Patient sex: M
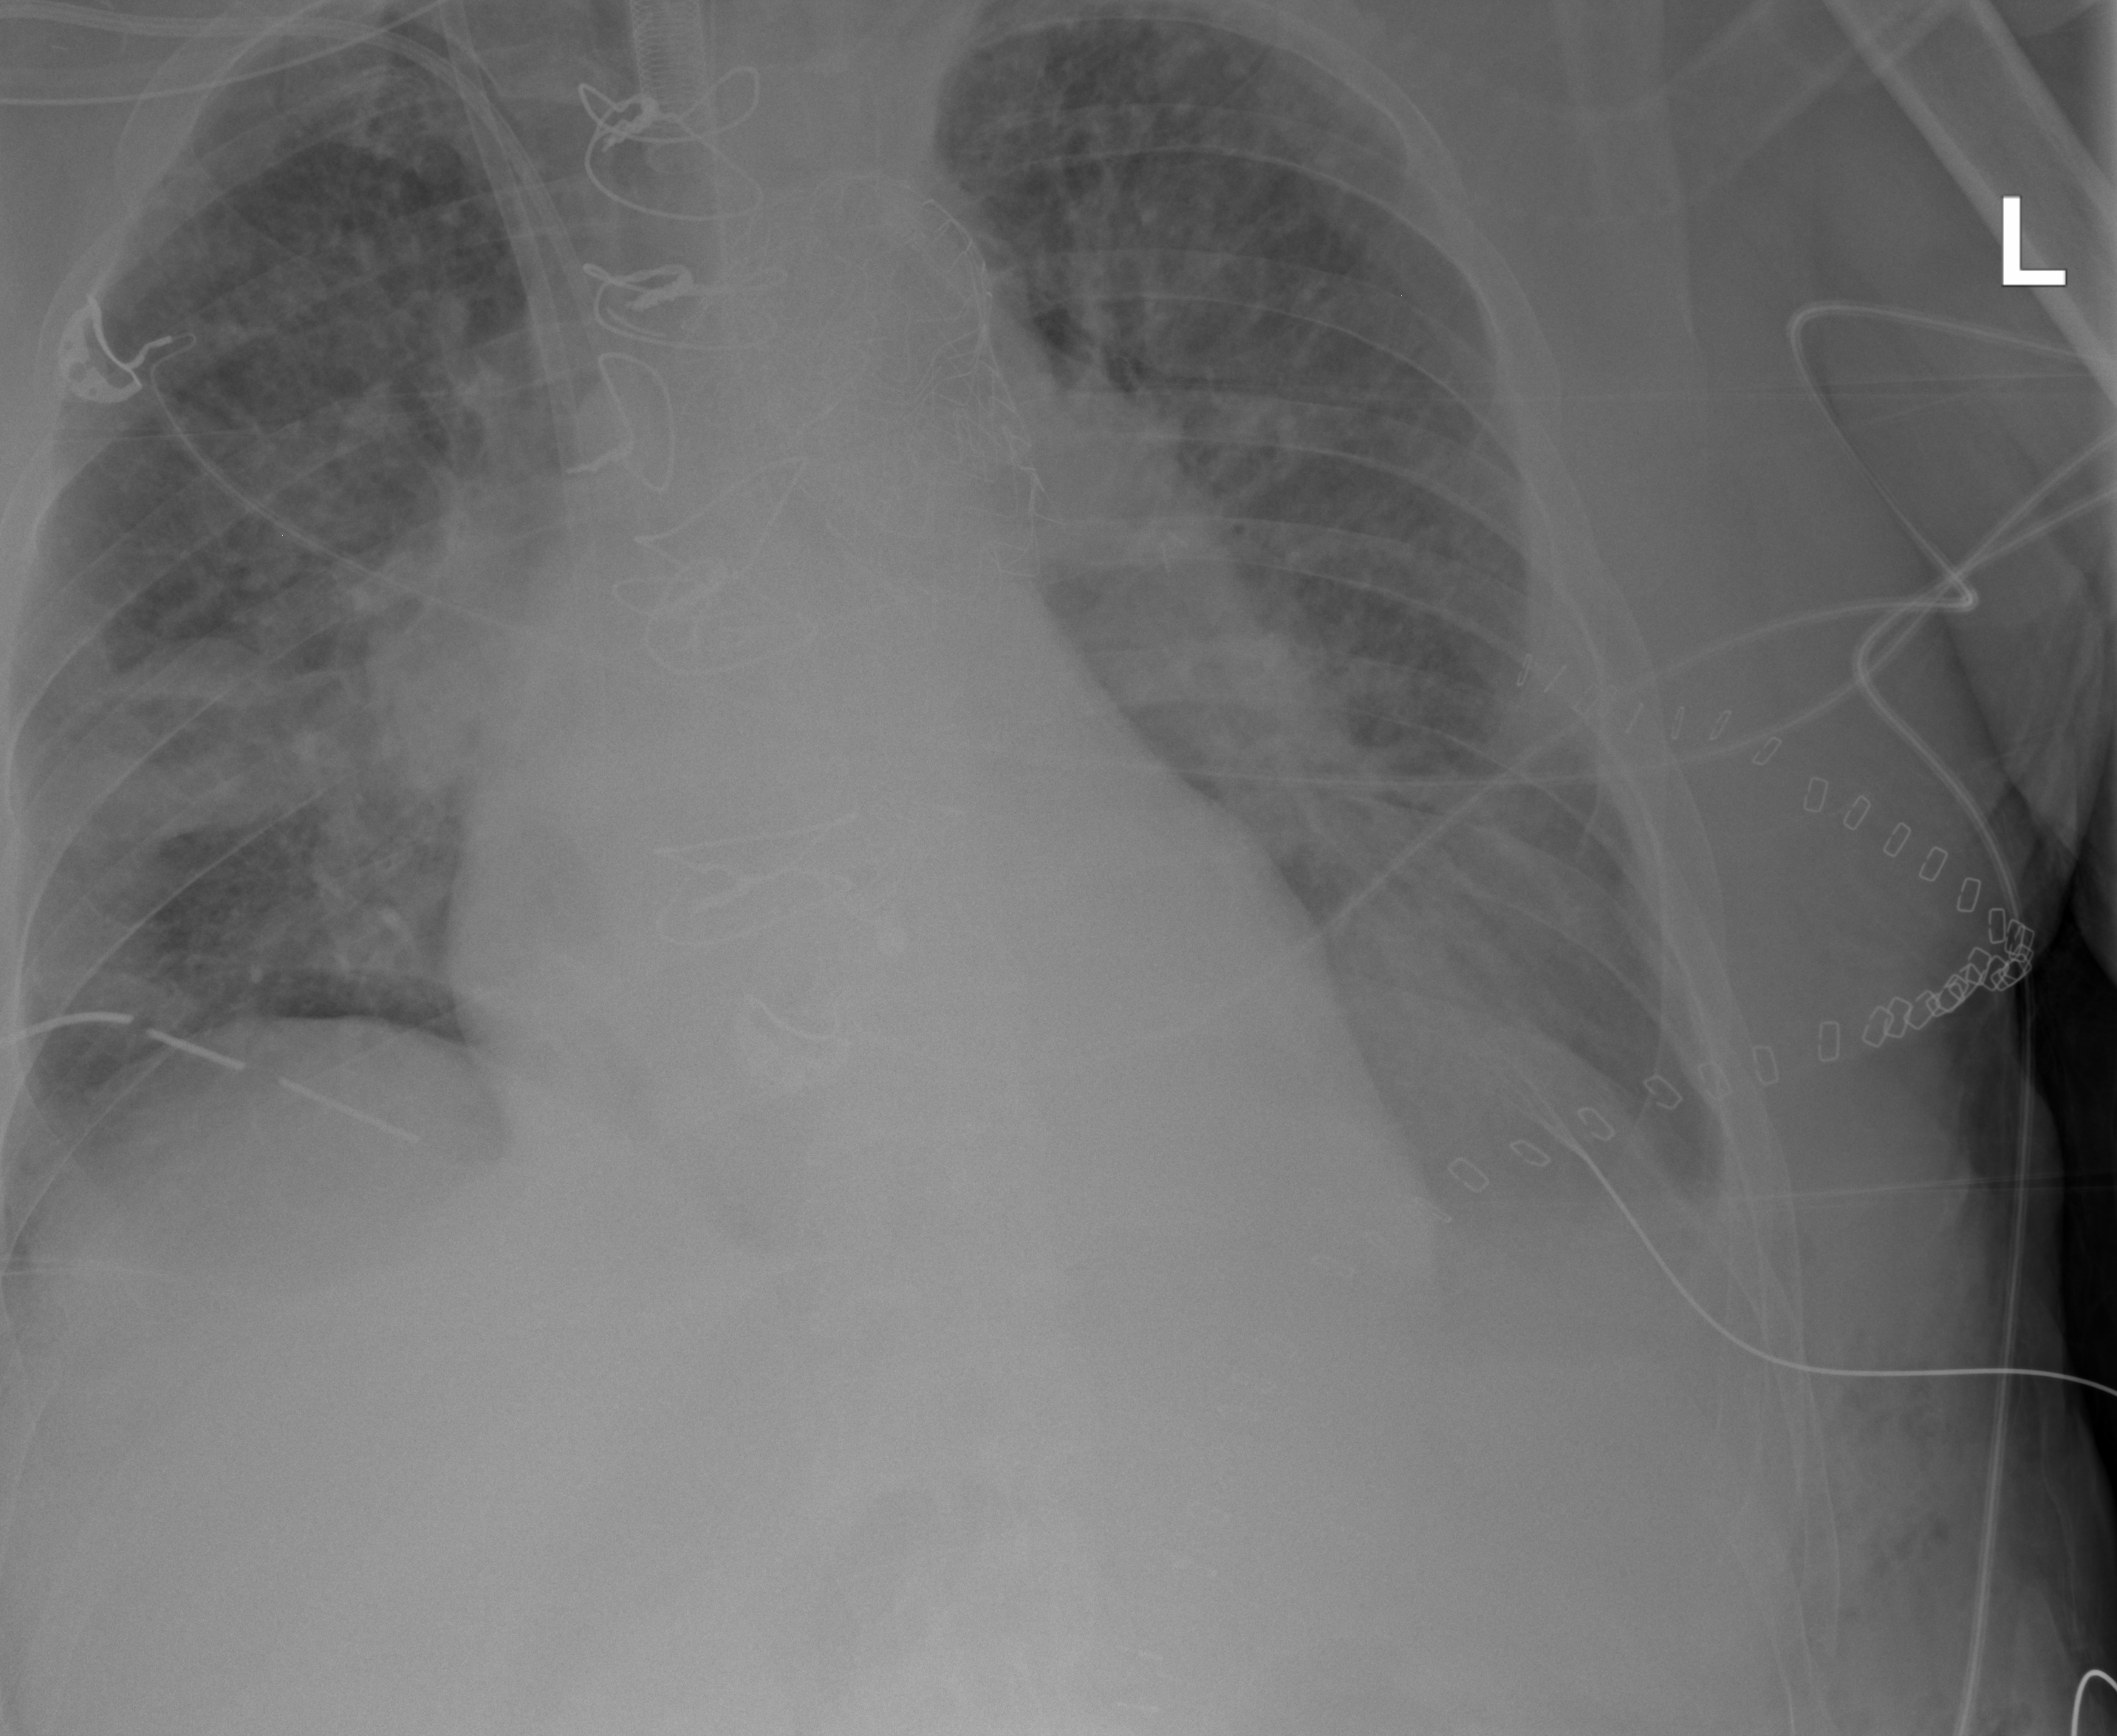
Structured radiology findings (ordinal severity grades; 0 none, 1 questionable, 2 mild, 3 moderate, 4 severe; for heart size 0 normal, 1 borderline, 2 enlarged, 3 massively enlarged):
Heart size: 1
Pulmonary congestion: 2
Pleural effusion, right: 2
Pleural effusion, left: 3
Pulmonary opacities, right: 2
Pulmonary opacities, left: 1
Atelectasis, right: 3
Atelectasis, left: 2